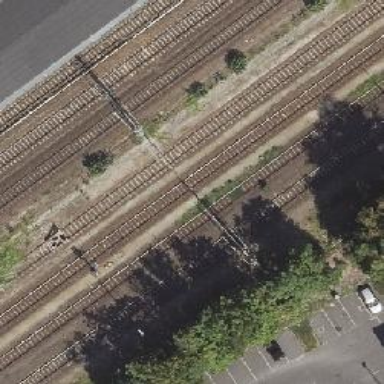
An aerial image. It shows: Site related to railway infrastructure.